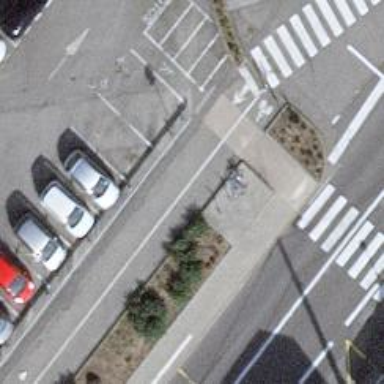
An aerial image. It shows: Bicycle parking area with stands available.